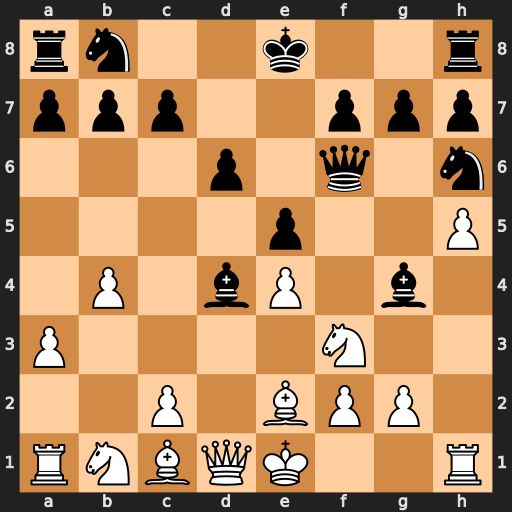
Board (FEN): rn2k2r/ppp2ppp/3p1q1n/4p2P/1P1bP1b1/P4N2/2P1BPP1/RNBQK2R
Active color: w
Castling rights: KQkq
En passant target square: -
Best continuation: Nxd4 exd4 Bxg4 Nxg4 Qxg4